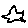
Label: star